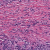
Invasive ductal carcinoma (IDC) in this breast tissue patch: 1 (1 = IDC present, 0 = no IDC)